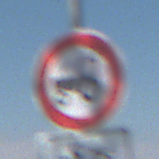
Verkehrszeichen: VerbotKraftfahrzeugeZuegeNichtSchneller25
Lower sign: EinspurigeFahrzeugeFrei2
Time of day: Midday
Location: Outdoor (Nature)
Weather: Clear
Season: NotSpecified
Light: Natural